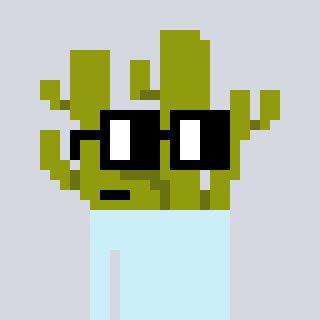
a pixel art character with square black glasses, a cactus-shaped head and a foggrey-colored body on a cool background